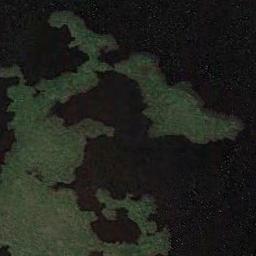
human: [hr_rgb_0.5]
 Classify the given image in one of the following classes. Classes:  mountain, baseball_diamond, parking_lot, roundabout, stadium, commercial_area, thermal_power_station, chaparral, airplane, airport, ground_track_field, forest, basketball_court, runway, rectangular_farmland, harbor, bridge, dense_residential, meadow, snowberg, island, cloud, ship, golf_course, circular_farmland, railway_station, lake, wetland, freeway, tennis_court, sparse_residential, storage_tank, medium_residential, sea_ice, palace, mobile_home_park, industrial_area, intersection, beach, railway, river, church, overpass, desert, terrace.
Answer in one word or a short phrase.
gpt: wetland